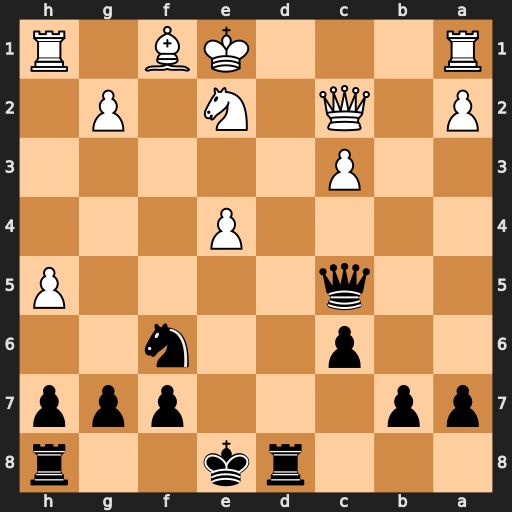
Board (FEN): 3rk2r/pp3ppp/2p2n2/2q4P/4P3/2P5/P1Q1N1P1/R3KB1R
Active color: b
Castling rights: KQk
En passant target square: -
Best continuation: Ng4 Nd4 Rxd4